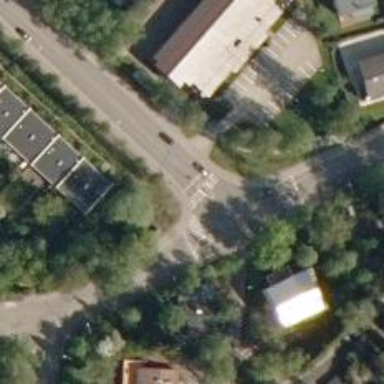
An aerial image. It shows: Road with "give way" sign.